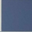
Piece: xx